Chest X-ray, AP view. Patient: 33 years old, sex M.
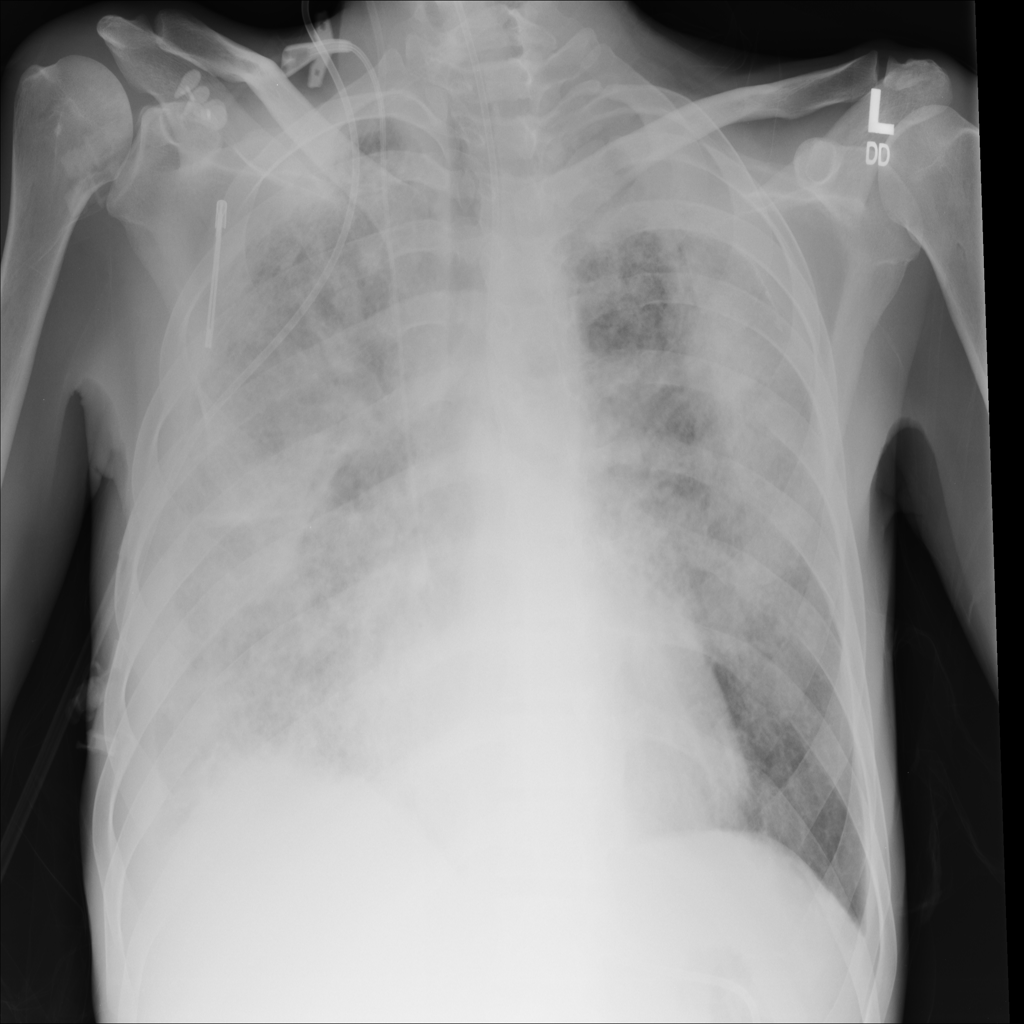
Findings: Infiltration